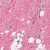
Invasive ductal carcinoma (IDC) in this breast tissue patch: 0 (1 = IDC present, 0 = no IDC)